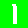
Digit: 1